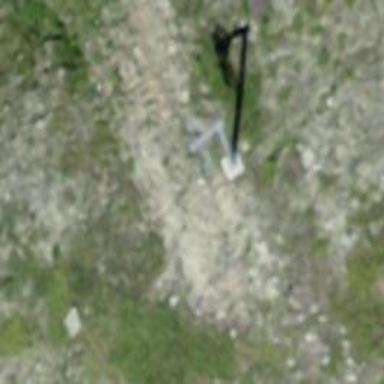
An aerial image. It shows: Pylon used for aerialway.